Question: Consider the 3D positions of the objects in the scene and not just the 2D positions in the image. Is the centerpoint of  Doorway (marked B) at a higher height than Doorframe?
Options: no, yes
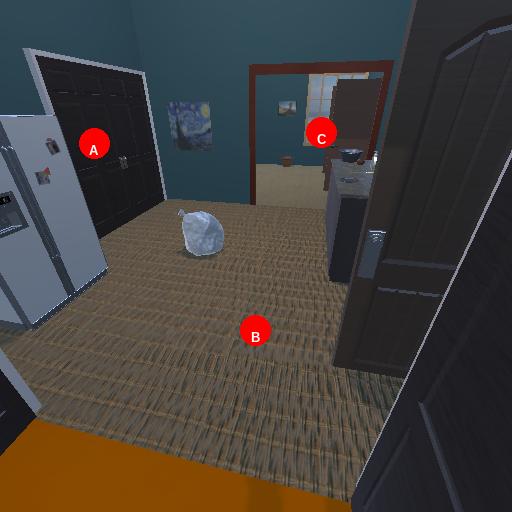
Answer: no